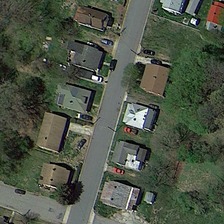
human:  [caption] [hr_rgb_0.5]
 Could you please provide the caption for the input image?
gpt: some buildings and many green trees are in a medium residential area .

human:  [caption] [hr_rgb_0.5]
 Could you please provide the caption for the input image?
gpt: some buildings and many green trees are in a medium residential area .

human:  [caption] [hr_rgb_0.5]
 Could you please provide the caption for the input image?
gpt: the symmetrical distribution of houses on both sides of the road .

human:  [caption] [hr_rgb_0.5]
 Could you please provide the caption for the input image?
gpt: a lot of green little flowers beside the house .

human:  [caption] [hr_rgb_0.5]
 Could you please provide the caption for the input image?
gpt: the symmetrical distribution of houses on both sides of the road .